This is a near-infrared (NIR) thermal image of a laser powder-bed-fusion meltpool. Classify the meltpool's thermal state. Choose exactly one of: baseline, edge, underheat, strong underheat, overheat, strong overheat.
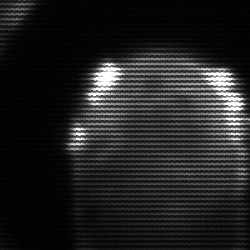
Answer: edge